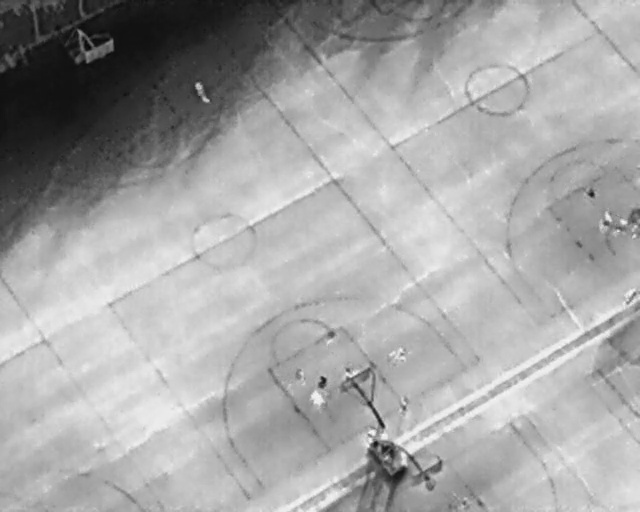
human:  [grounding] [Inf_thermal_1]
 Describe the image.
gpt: In the satellite image, there is  <ref>1 large person </ref> <box>[[29, 16, 33, 19, 159]]</box> located at top,  <ref>2 medium person </ref> <box>[[92, 41, 96, 44, 15], [95, 42, 98, 45, 15]]</box> located at right,  <ref>2 small person </ref> <box>[[97, 43, 100, 45, 2], [97, 57, 99, 58, 44]]</box> located at right,  <ref>4 medium person </ref> <box>[[45, 72, 48, 74, 168], [61, 78, 64, 80, 9], [48, 76, 50, 79, 2], [54, 70, 56, 75, 2]]</box> located at bottom,  <ref>1 medium person </ref> <box>[[49, 64, 52, 67, 25]]</box> located at center,  <ref>1 large person </ref> <box>[[60, 67, 63, 71, 31]]</box> located at center.